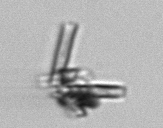
Label: Thalassionema